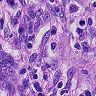
Metastatic tissue present: yes